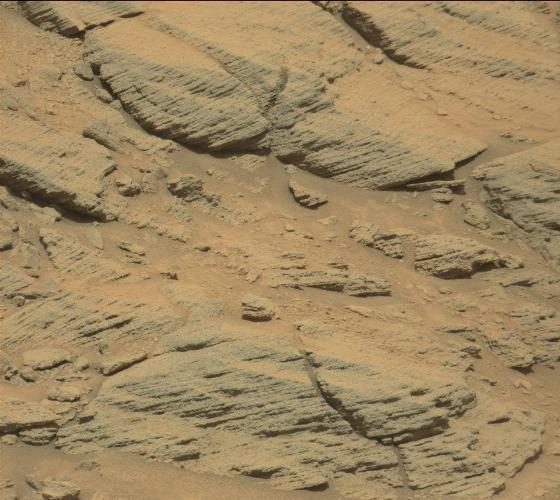
Terrain classes present: Bedrock, Gravel / Sand / Soil, Rock, Shadow